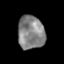
Tissue: lung
Cell type: Epithelial cells
Senescence score: 0.2105
Nuclear area (px): 873
Mean DAPI intensity: 132.569